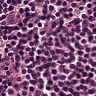
Metastatic tissue present: no